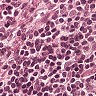
Metastatic tissue present: no